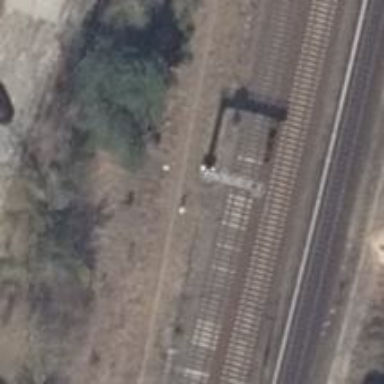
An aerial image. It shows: Railway signal.